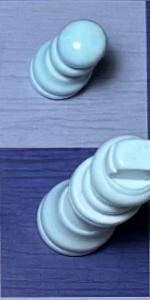
Label: King_White